The image shows the envelope spectrum of a rolling-element bearing's vibration signal, with the characteristic fault frequencies (BPFO outer race, BPFI inner race, BSF ball, FTF cage) marked as reference lines. Diagnose the bearing from this image, choosing from: normal, inner_race, outer_race, ball.
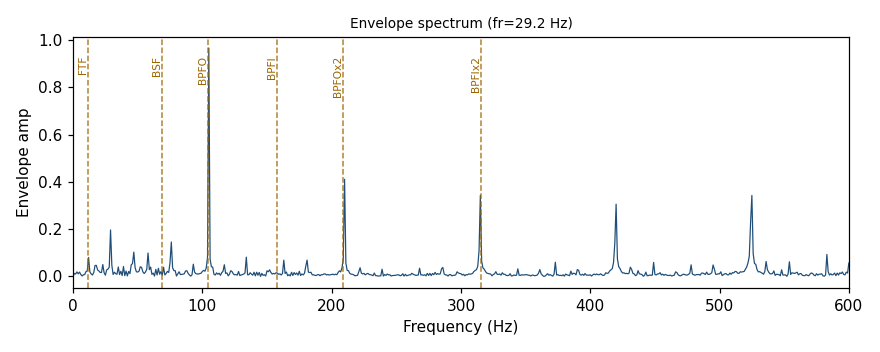
Answer: outer_race